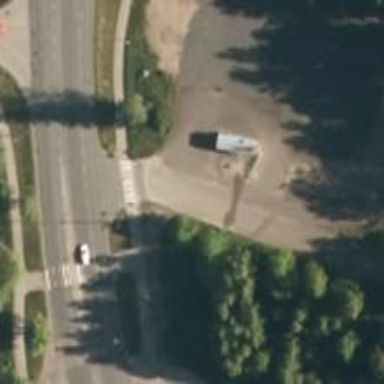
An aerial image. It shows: Asphalt service road.